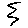
Label: zigzag